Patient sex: M
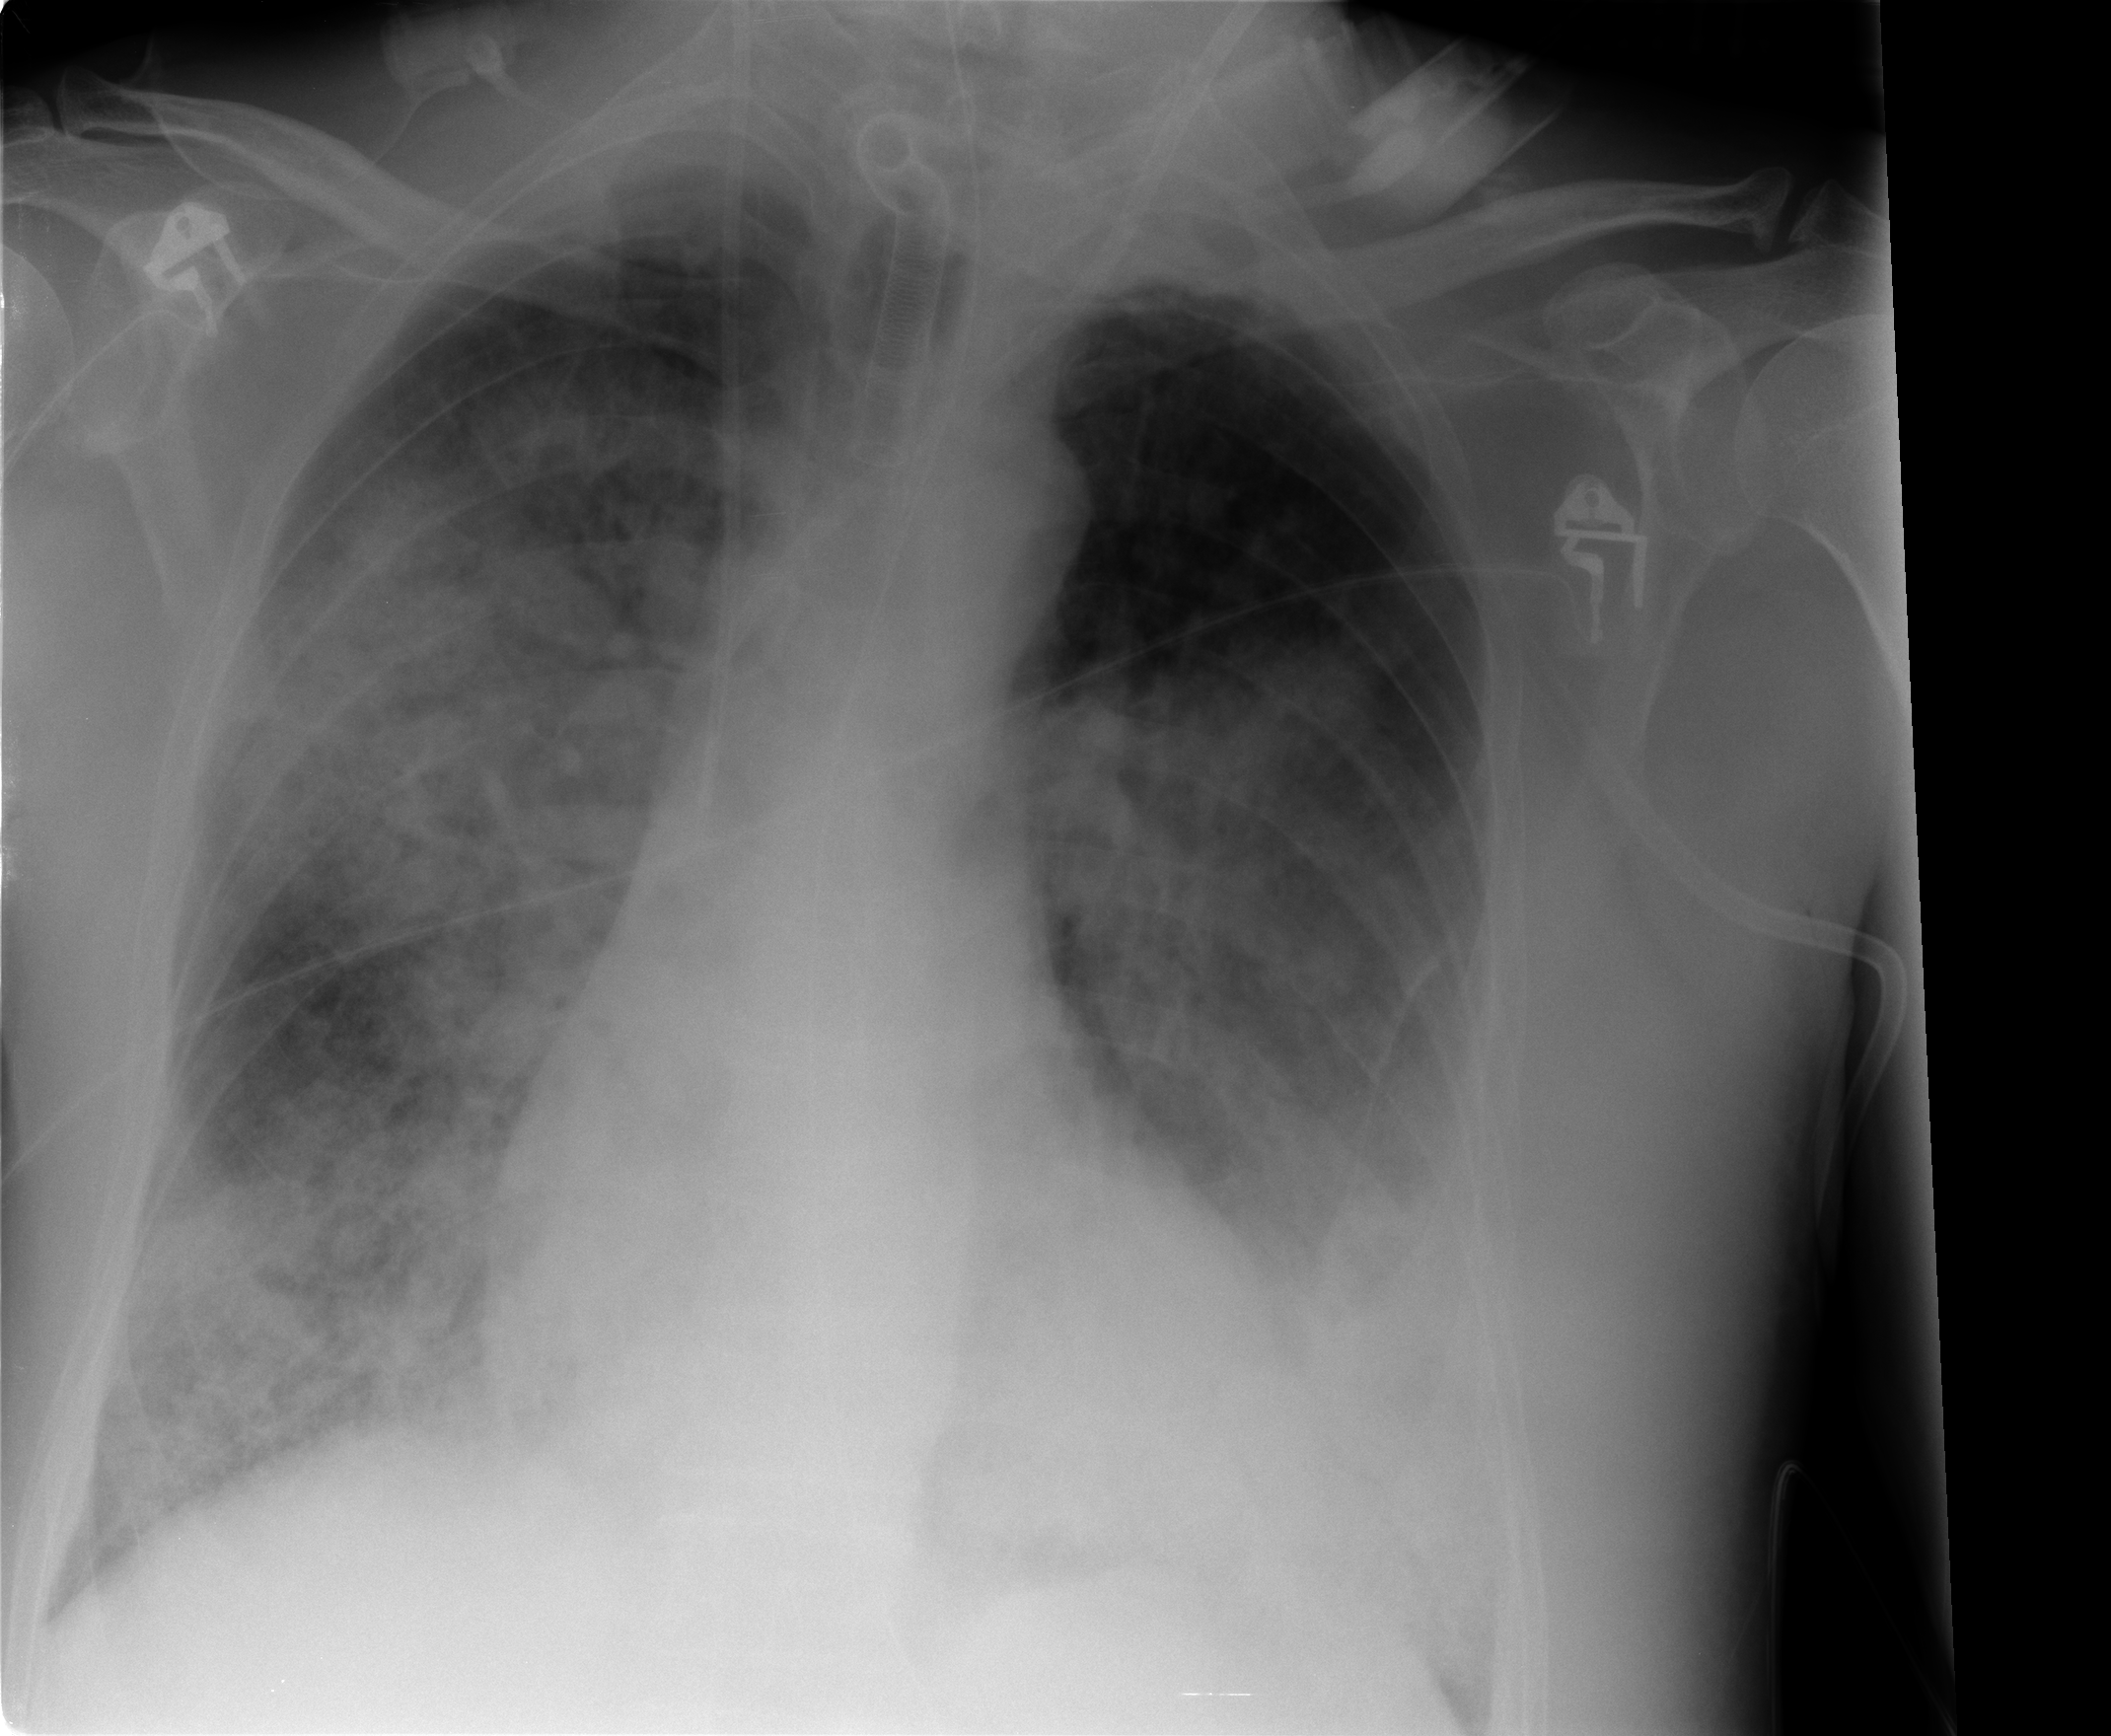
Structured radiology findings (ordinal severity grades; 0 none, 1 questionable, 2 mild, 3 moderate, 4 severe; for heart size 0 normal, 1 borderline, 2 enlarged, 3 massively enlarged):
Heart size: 0
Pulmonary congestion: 2
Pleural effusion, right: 0
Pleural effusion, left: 2
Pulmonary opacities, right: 4
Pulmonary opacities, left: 3
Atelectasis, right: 2
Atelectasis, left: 2